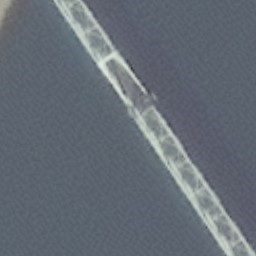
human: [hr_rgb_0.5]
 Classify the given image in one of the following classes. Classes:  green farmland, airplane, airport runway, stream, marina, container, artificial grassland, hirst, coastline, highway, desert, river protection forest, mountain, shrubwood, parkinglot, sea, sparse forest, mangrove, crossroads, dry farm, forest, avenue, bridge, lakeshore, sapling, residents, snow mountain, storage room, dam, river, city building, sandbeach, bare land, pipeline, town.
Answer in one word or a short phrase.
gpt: bridge